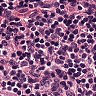
Metastatic tissue present: no